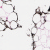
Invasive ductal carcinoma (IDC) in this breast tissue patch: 0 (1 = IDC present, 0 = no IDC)